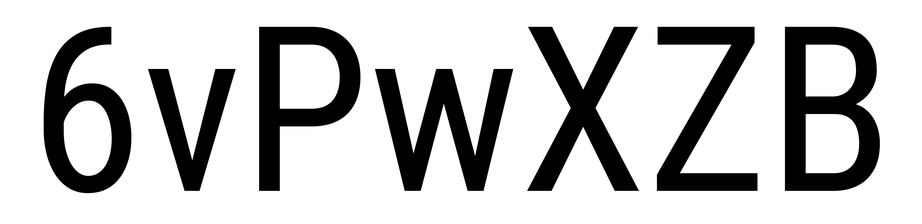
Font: Roboto_Condensed_Regular